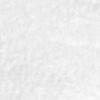
Label: no_change